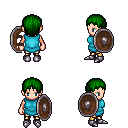
a pixel art fantasy rpg character, female body template, human, light skin, teal tunic, gold greaves, green plain hairstyle, metal boots, shield, four views (front, back, left, right), 2x2 character sprite sheet, small pixel art, hard edges, no anti-aliasing